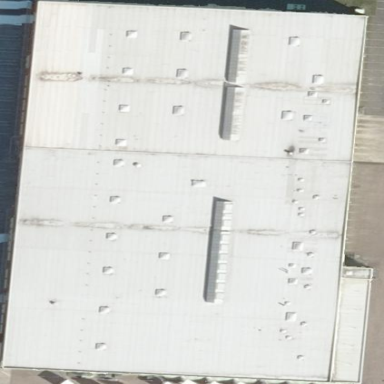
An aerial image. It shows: Industrial building.